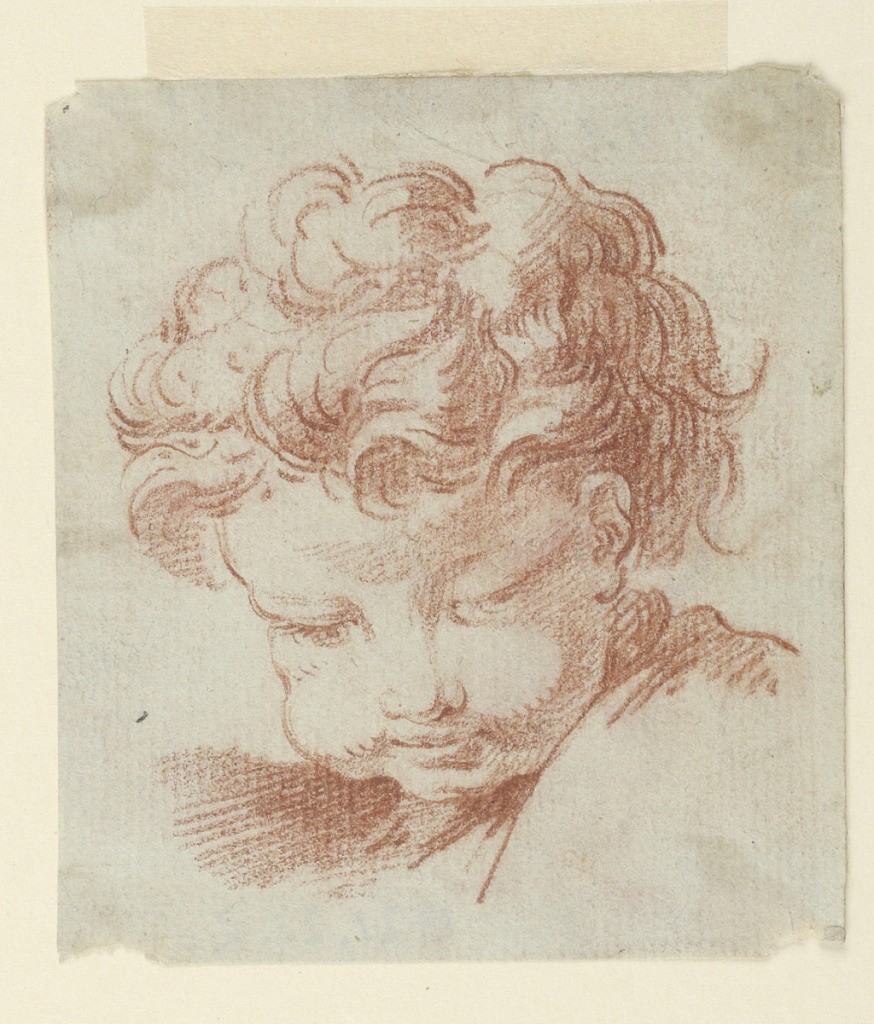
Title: Study of Child's Head
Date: late 18th century
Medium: Red chalk on paper
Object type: Drawing
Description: Study of child's head shown from the frontside, gazing down. The outline of the figure's left shoulder is shown in profile. Verso: blotter of drawing of child's head (1921-22-1).